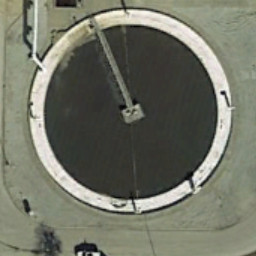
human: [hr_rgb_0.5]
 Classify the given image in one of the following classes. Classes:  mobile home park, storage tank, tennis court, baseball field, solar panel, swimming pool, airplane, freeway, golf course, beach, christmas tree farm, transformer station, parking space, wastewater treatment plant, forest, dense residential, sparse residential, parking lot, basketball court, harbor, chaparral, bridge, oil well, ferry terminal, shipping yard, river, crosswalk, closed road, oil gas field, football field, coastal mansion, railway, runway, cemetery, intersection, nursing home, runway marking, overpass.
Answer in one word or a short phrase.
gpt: wastewater treatment plant